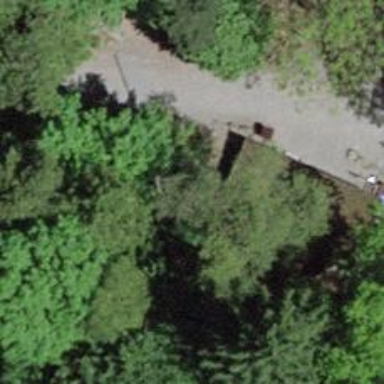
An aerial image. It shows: Picnic shelter designed for outdoor gatherings.